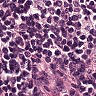
Metastatic tissue present: no